Question: What is the value of the measurement in the image?
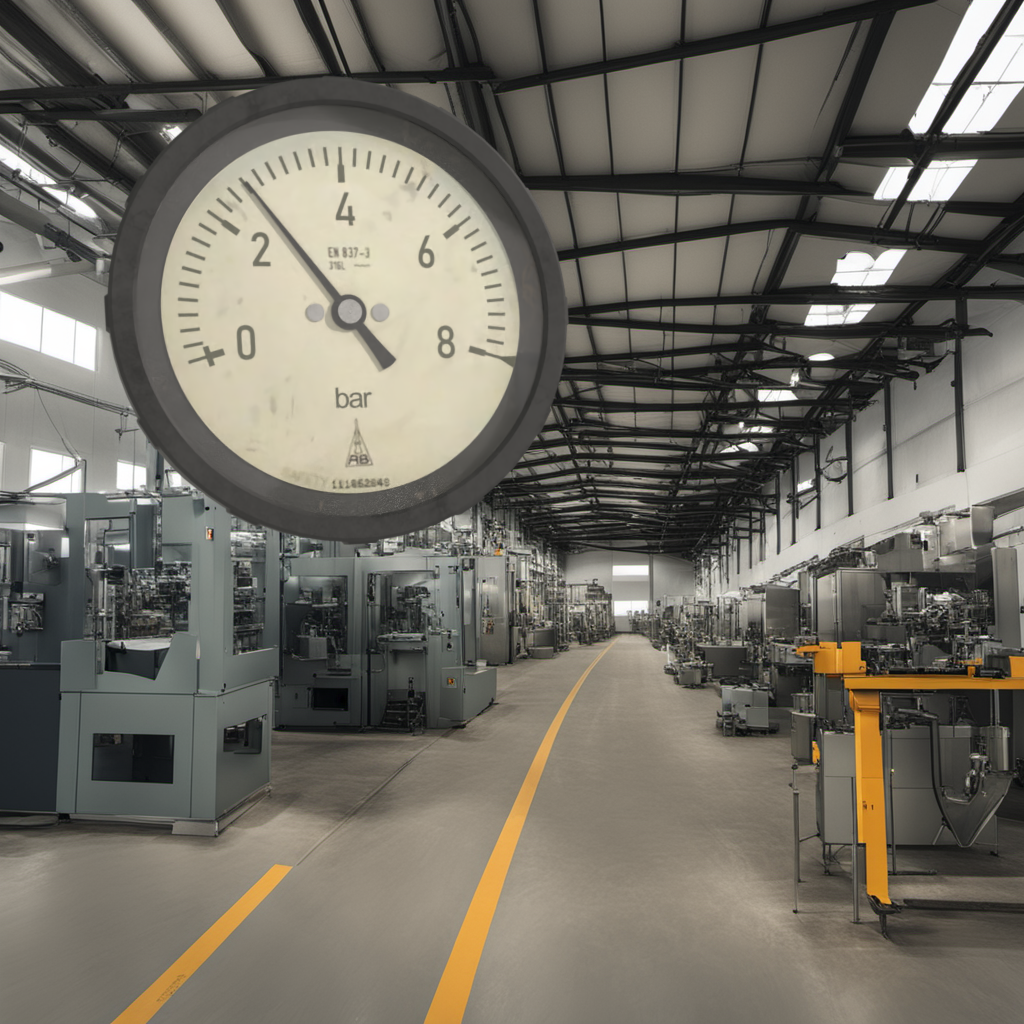
Answer: The result is 2.65
Question: What is the range of the measurement shown in the image?
Answer: The range is from 0 to 8
Question: What is the minimum and maximum value of this measurement?
Answer: The minimum value is 0 and the maximum value is 8